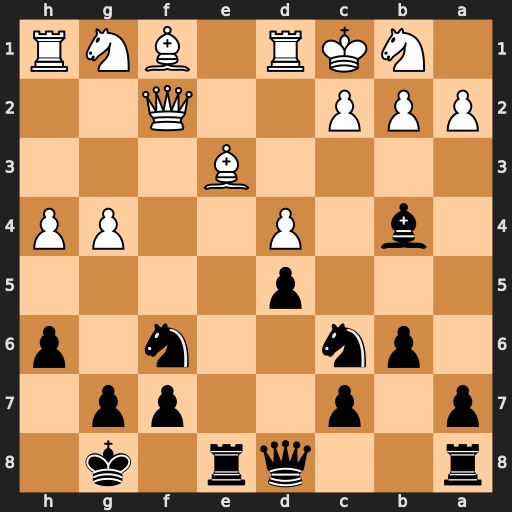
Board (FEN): r2qr1k1/p1p2pp1/1pn2n1p/3p4/1b1P2PP/4B3/PPP2Q2/1NKR1BNR
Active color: b
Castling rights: -
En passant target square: -
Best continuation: Nxg4 Qf3 Nxe3